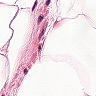
Metastatic tissue present: no